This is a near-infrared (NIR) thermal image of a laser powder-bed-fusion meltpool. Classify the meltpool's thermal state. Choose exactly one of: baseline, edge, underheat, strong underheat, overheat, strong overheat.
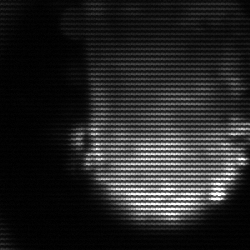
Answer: baseline